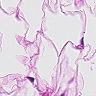
Metastatic tissue present: no